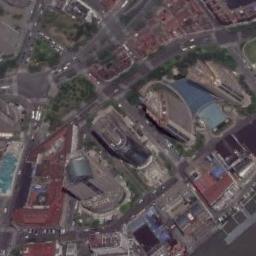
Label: commercial_area